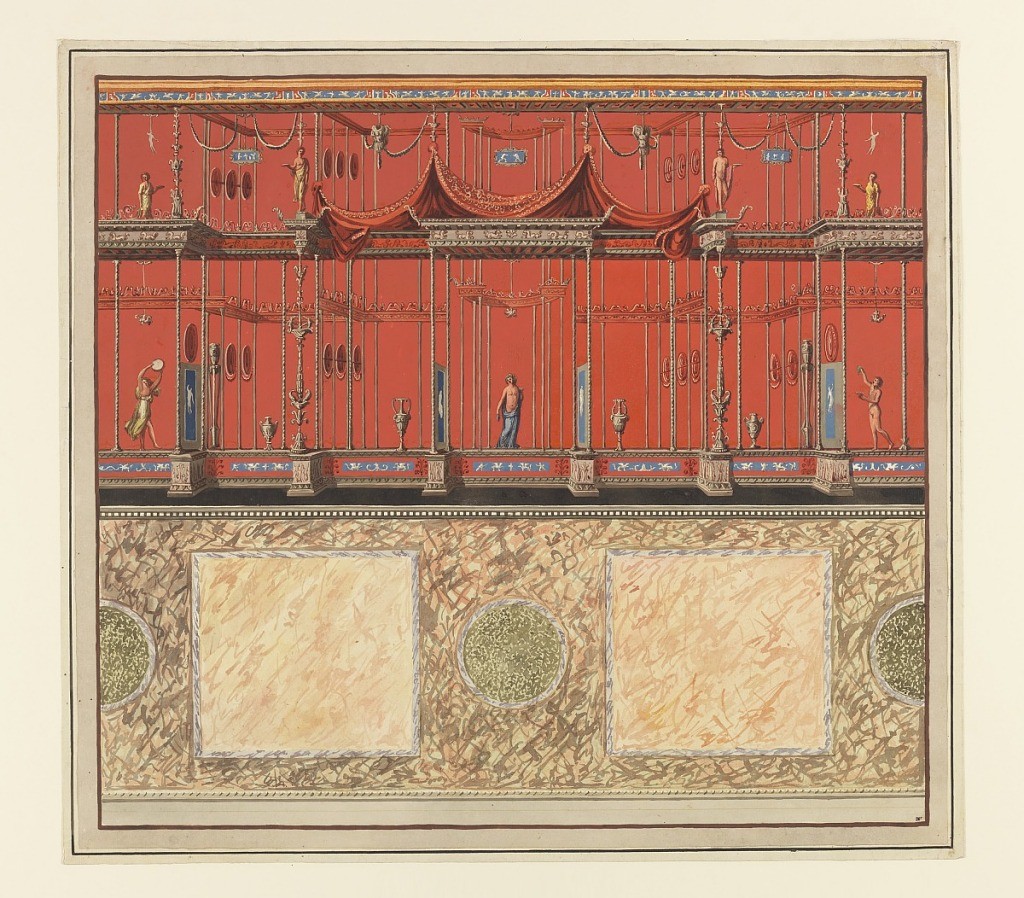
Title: Wall Decoration, Domus Aurea, Rome
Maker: Vincenzo Brenna, Italian, 1745 – 1820
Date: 1776–77
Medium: Brush and gouache, watercolor, over etching trimmed to the plate mark
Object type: Print
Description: Design for a wall decoration.  View of red colored wall with grotesques above a rendering of a marble wall with inlaid squares and circles. Grotesque motif consists of open framework compartments surmounted with figures at left and right and draped material at center.